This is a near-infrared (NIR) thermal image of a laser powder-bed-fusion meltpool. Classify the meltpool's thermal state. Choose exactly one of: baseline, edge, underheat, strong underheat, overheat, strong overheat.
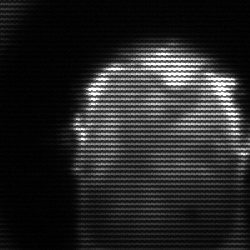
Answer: baseline